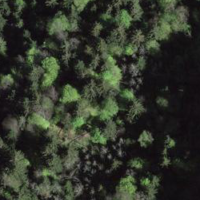
EUNIS habitat code: 44
Species observed at this site:
Salvia glutinosa